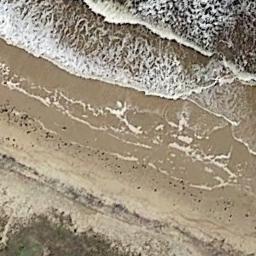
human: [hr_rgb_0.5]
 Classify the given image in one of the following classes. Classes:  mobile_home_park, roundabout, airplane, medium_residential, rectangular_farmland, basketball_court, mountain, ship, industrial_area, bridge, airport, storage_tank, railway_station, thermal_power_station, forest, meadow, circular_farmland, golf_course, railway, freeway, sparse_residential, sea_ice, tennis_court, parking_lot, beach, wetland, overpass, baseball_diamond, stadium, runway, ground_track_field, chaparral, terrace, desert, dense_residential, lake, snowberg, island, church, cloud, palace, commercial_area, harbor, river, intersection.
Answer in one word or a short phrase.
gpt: beach